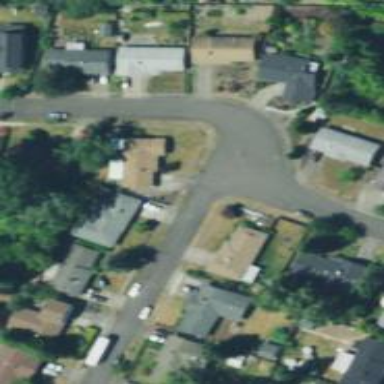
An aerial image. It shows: Residential road.